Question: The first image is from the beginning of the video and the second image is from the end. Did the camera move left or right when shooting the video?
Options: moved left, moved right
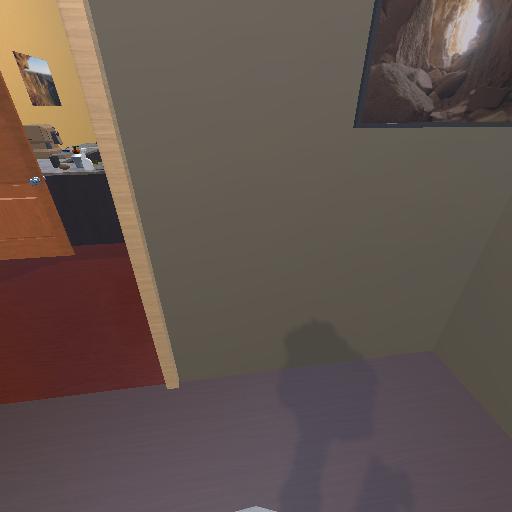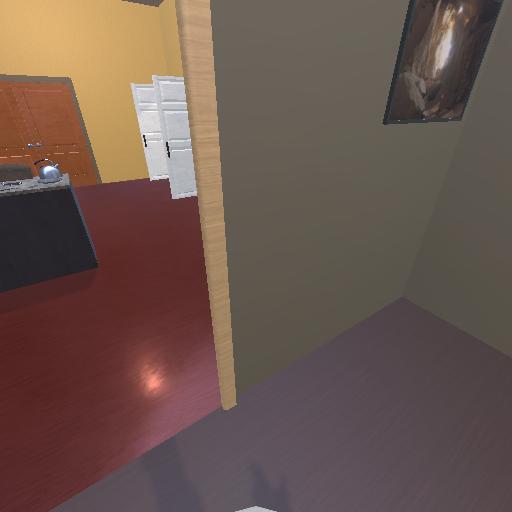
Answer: moved left